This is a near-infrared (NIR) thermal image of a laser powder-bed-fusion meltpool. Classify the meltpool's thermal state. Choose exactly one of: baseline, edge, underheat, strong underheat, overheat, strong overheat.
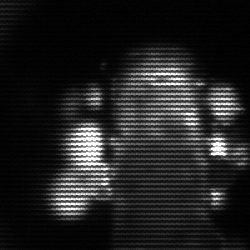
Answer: strong underheat